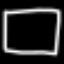
Label: square